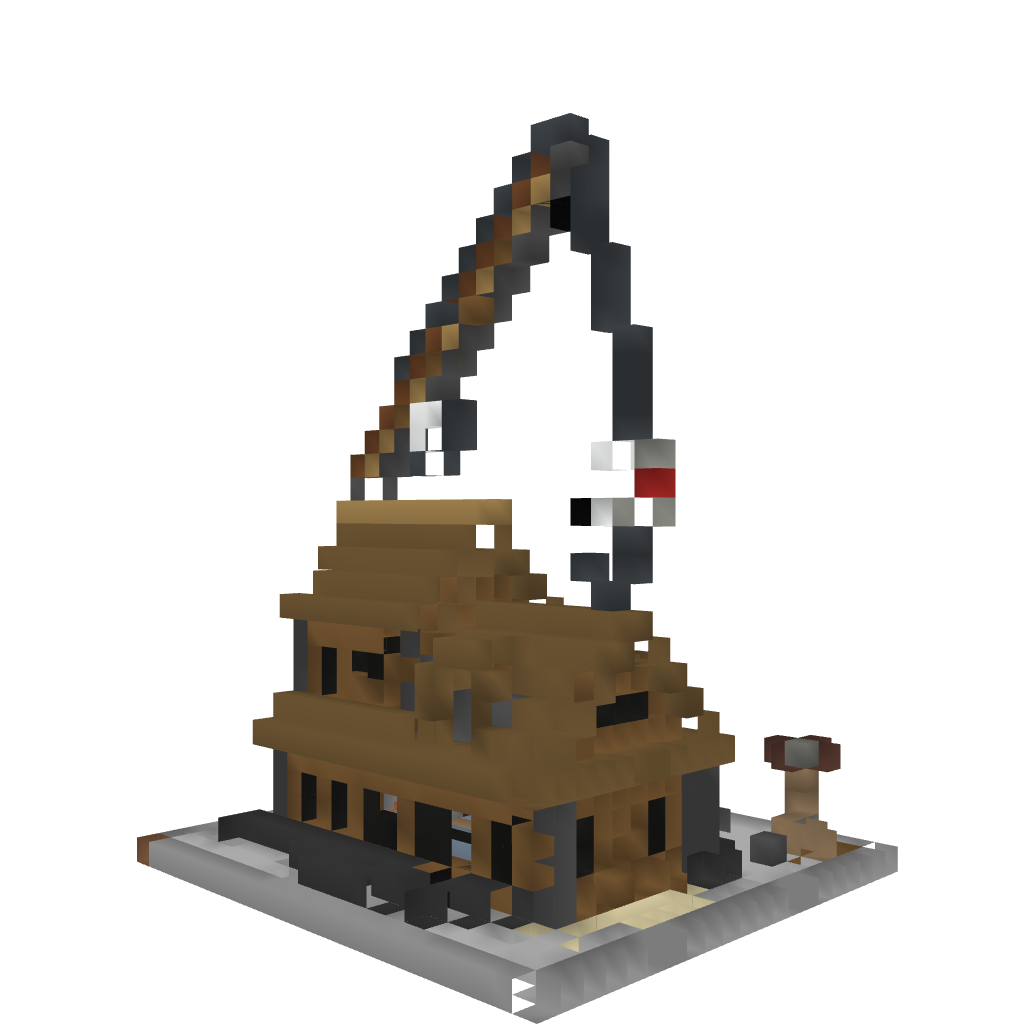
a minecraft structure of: Fishing lodge